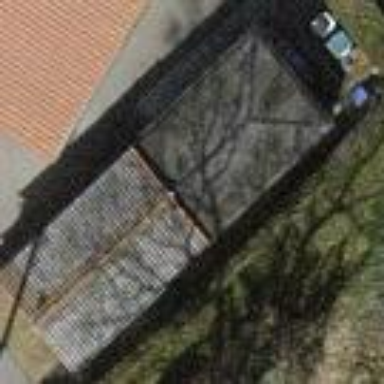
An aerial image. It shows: Garage building.